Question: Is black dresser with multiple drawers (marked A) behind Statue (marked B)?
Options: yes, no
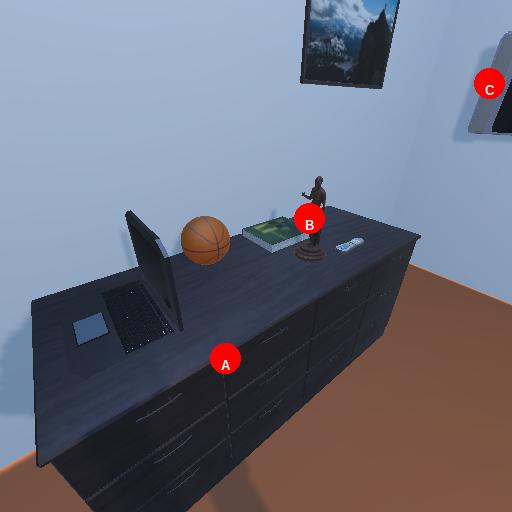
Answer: yes